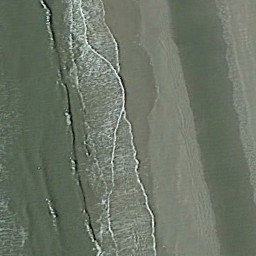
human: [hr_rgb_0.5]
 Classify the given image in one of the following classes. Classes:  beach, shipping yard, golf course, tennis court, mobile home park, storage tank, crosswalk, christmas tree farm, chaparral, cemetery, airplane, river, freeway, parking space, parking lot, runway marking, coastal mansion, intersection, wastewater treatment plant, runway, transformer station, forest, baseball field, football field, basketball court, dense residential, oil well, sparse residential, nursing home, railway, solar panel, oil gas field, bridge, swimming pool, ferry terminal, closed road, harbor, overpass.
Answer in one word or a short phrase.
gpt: beach